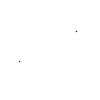
Particle: proton